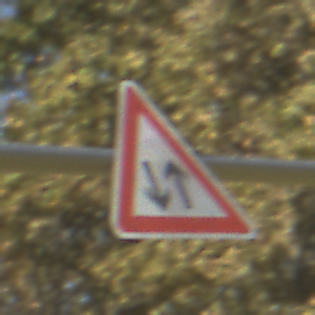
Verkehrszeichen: Gegenverkehr
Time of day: MorningAfternoon
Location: Outdoor (Nature)
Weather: PartlyCloudy
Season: NotSpecified
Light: Natural